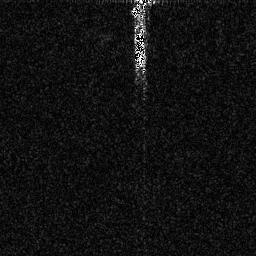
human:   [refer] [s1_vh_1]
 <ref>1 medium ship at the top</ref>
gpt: <box>[[50, 0, 57, 27, 0]]</box>